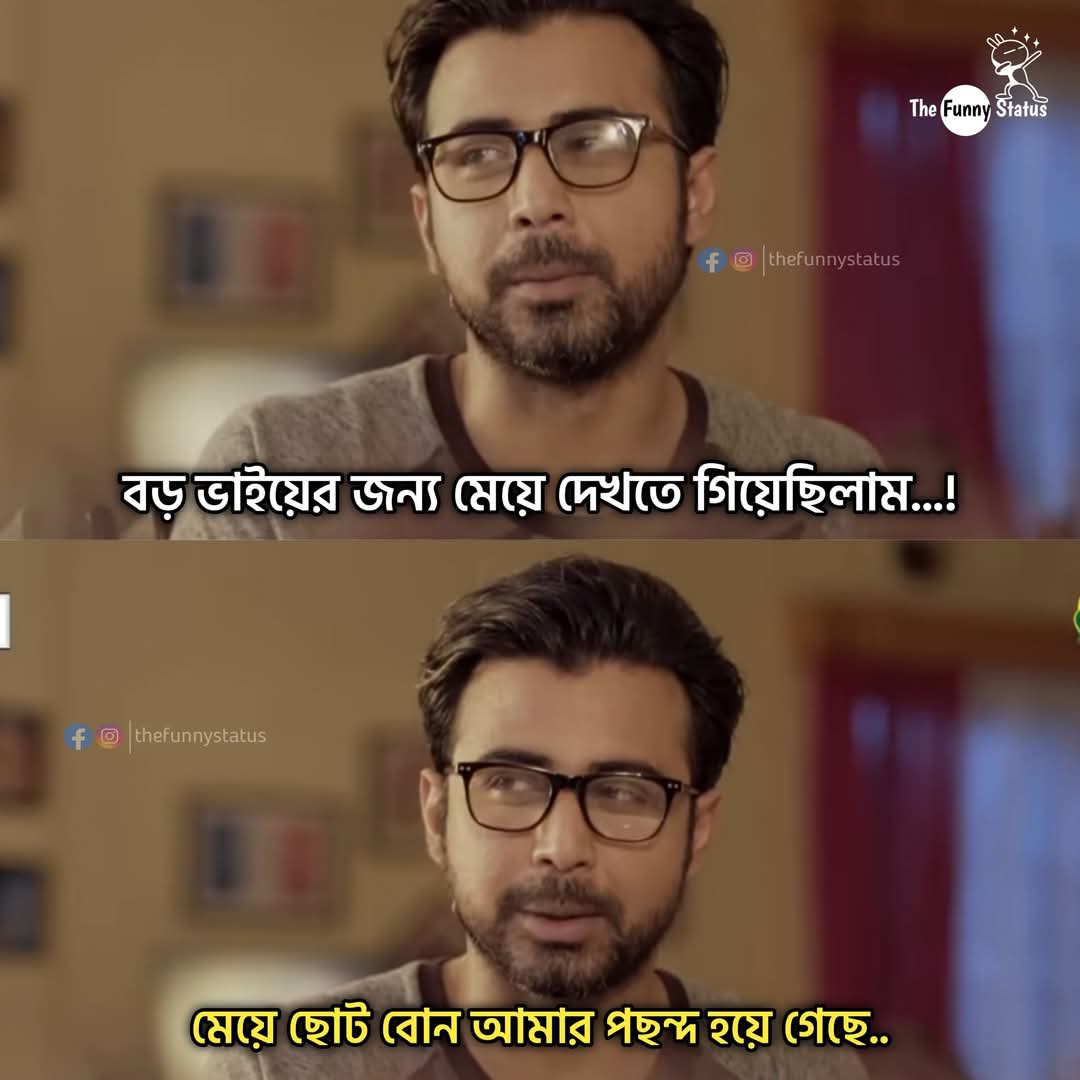
Text: বড় ভাইয়ের জন্য মেয়ে দেখতে গিয়েছিলাম...!
মেয়ে ছোট বোন আমার পছন্দ হয়ে গেছে..
Label: Non Hate